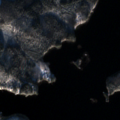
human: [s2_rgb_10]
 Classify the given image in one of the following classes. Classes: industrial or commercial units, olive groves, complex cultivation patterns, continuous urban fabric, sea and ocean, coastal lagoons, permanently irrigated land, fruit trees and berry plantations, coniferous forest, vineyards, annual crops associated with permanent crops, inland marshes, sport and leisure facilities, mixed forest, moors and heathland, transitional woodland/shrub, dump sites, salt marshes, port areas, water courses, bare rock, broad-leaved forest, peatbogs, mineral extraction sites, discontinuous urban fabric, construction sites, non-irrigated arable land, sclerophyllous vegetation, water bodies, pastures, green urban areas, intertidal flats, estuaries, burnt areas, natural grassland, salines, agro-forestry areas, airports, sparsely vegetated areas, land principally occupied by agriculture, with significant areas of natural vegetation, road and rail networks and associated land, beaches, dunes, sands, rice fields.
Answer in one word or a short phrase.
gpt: broad-leaved forest, mixed forest, water bodies